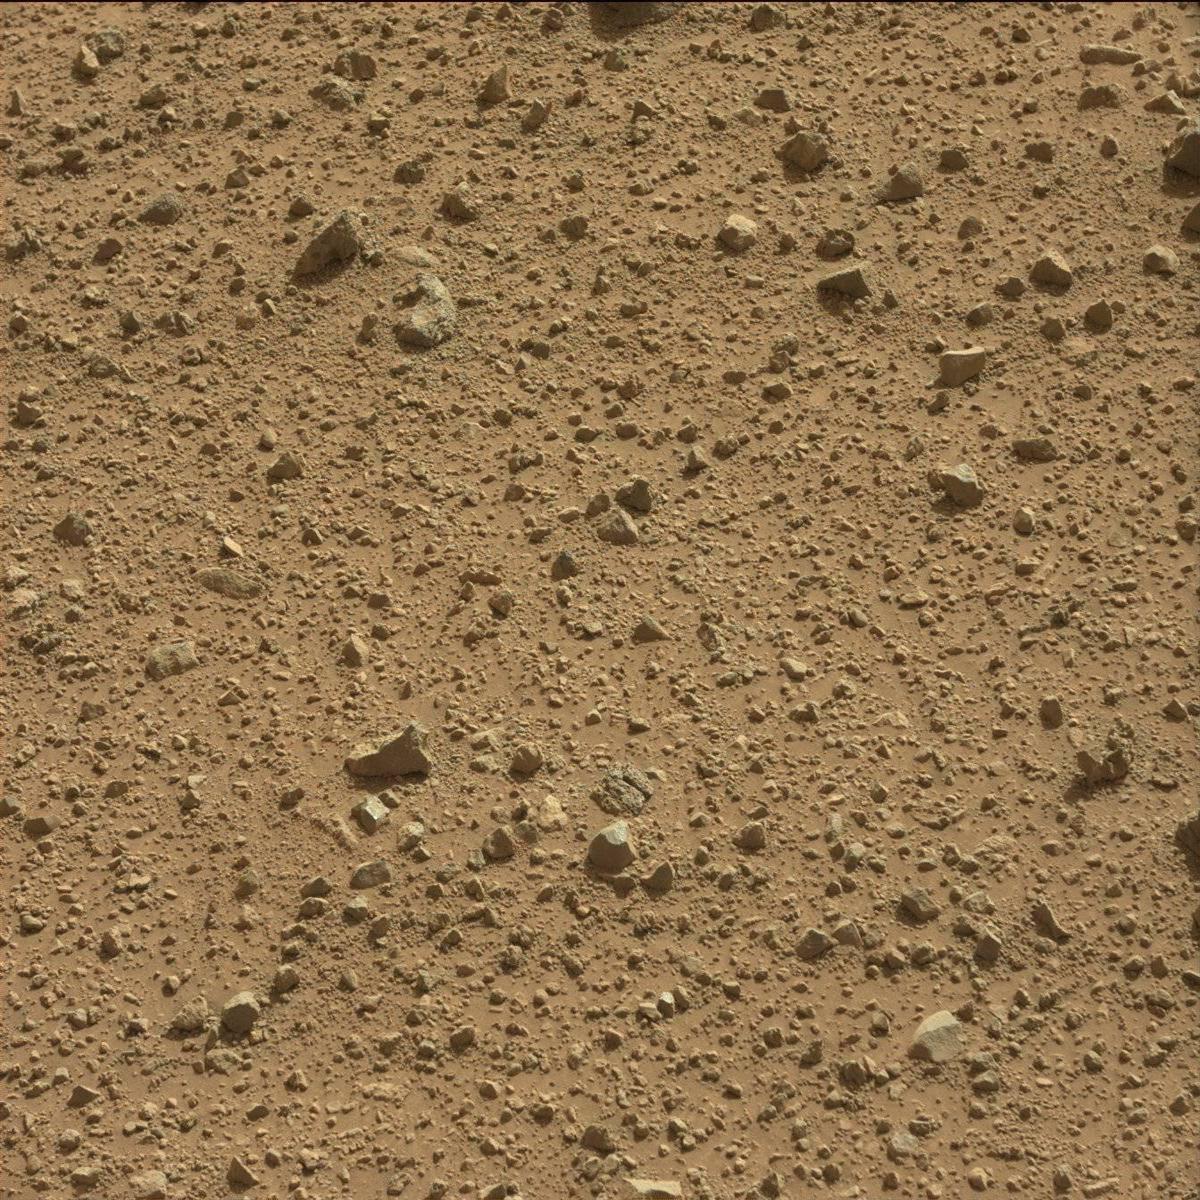
Terrain classes present: Bedrock, Rock, Sand / Soil